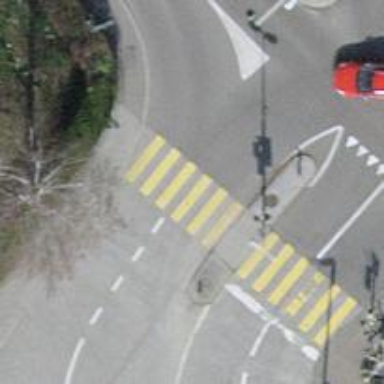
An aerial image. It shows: Tertiary road with sidewalks on both sides.